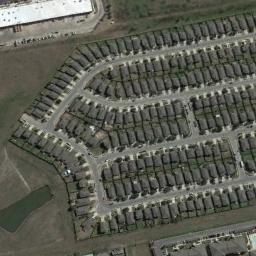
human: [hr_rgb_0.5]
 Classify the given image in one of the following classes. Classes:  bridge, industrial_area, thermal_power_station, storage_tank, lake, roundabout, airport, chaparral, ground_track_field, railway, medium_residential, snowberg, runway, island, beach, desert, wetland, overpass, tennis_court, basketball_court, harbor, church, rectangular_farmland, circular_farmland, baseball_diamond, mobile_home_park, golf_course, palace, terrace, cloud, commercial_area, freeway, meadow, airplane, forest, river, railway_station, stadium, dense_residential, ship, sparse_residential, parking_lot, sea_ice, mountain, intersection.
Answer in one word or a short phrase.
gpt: mobile_home_park